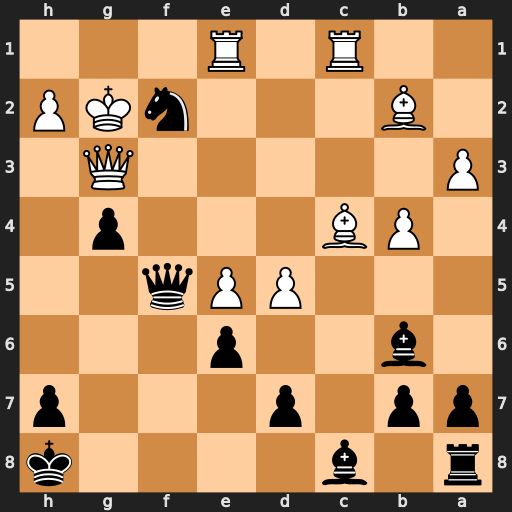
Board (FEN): r1b4k/pp1p3p/1b2p3/3PPq2/1PB3p1/P5Q1/1B3nKP/2R1R3
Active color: b
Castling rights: -
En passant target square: -
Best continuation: Ne4 Rxe4 Qxe4+ Kf1 Be3